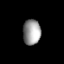
Tissue: lung
Cell type: Epithelial cells
Senescence score: 0.2027
Nuclear area (px): 439
Mean DAPI intensity: 153.861